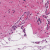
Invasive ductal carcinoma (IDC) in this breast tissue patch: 0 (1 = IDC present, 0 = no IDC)